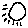
Label: sun